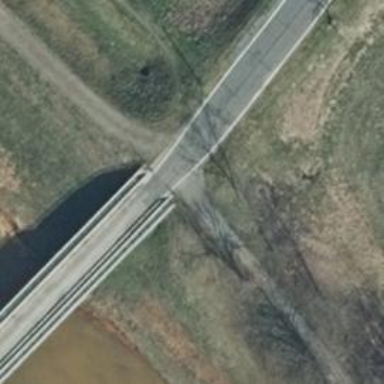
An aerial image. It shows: Tertiary road with asphalt surface that goes over bridge.